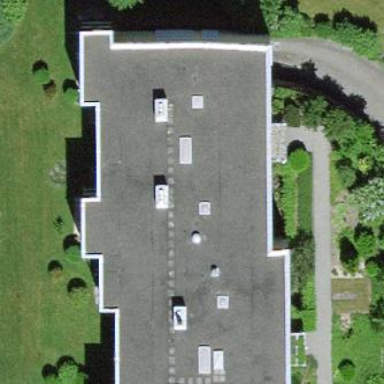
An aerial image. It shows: Residential building with flat roof.